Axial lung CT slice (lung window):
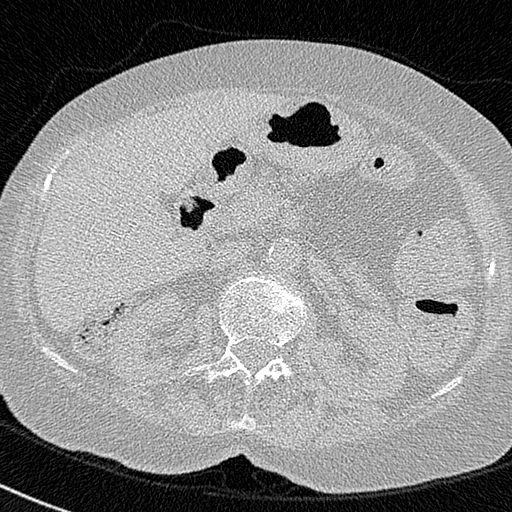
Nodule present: no